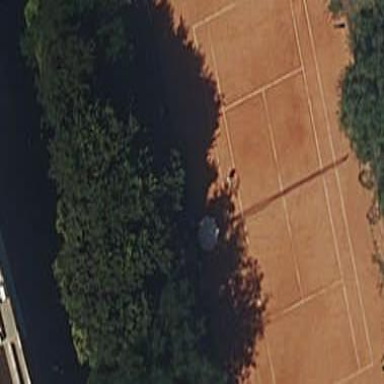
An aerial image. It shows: Tennis court on pitch.